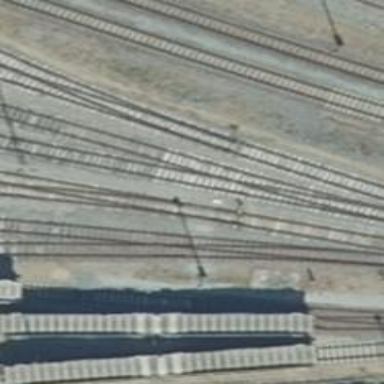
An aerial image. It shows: Railway switch.